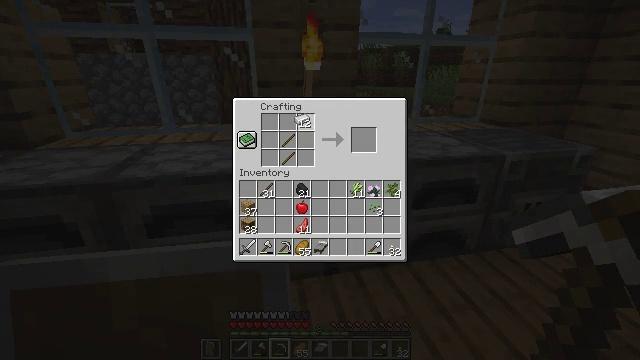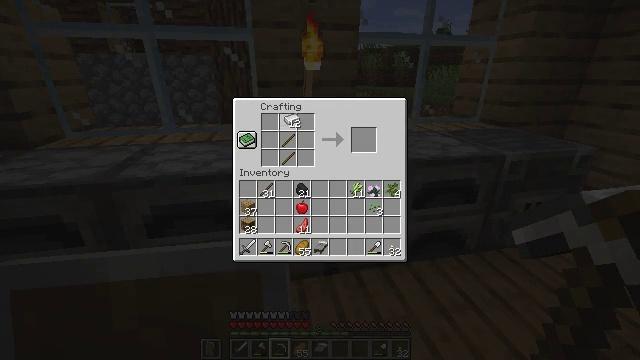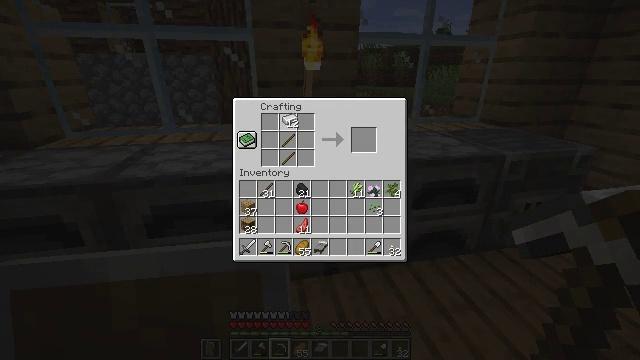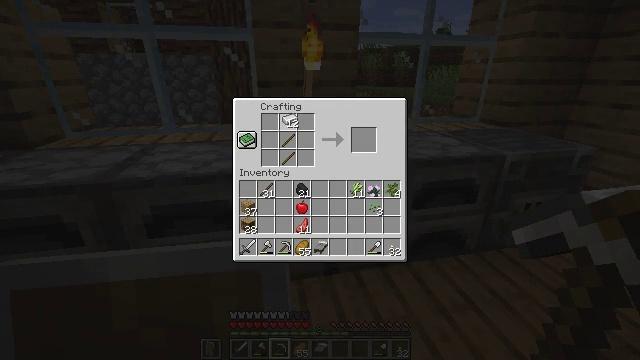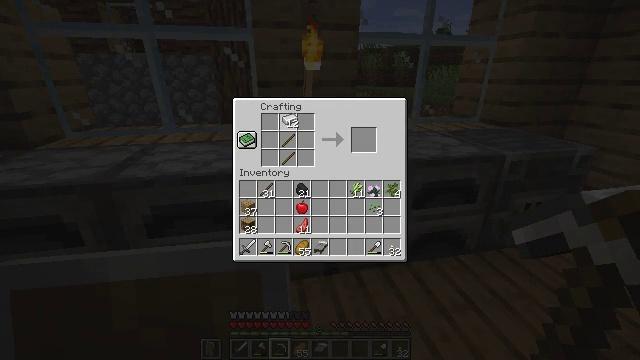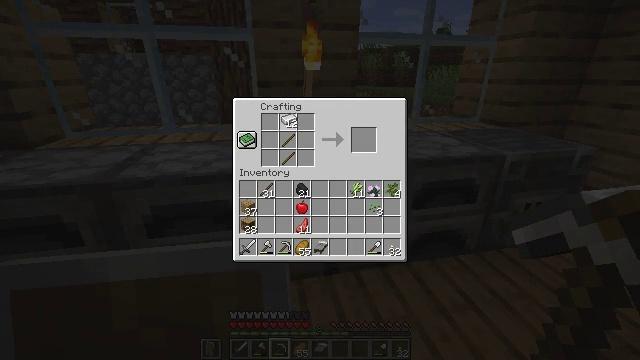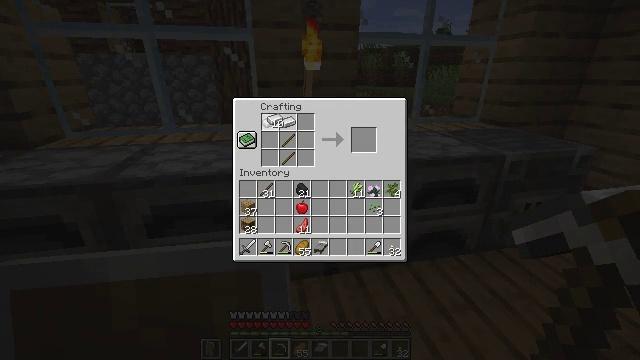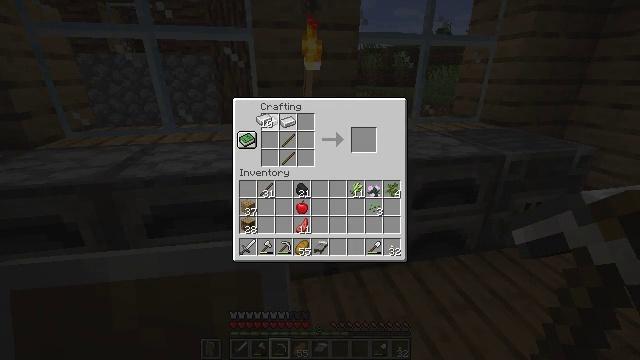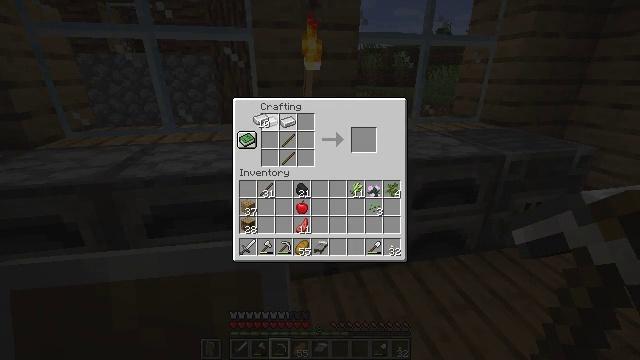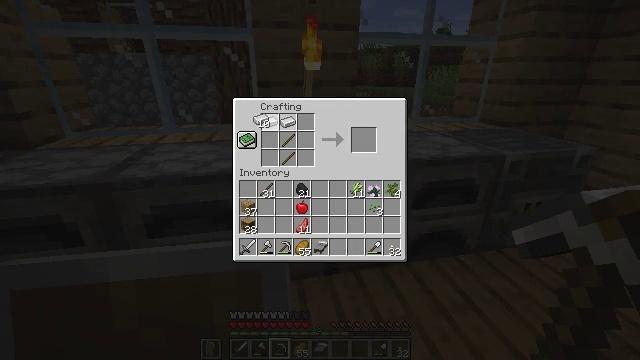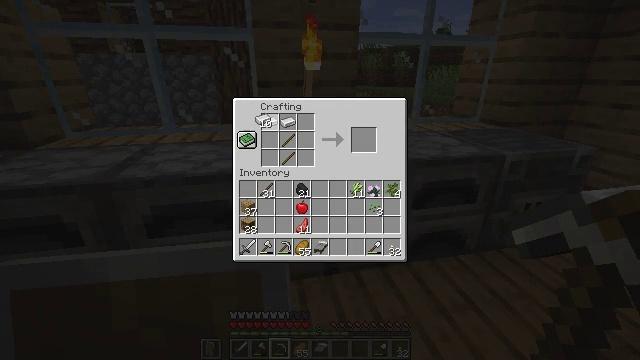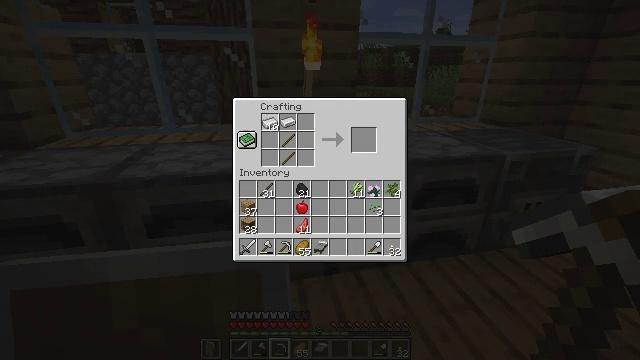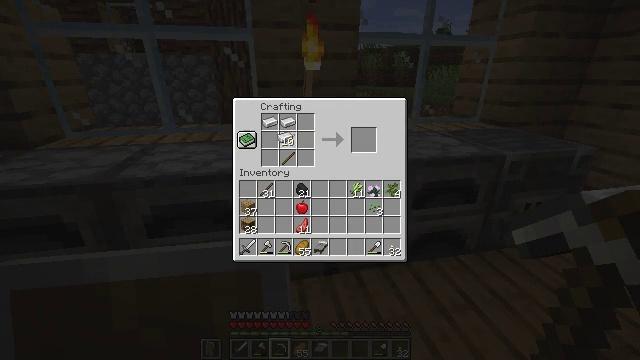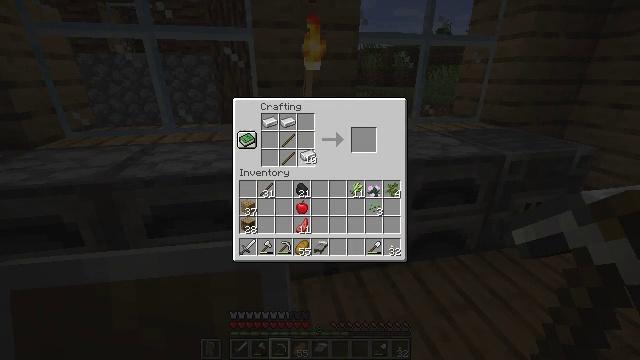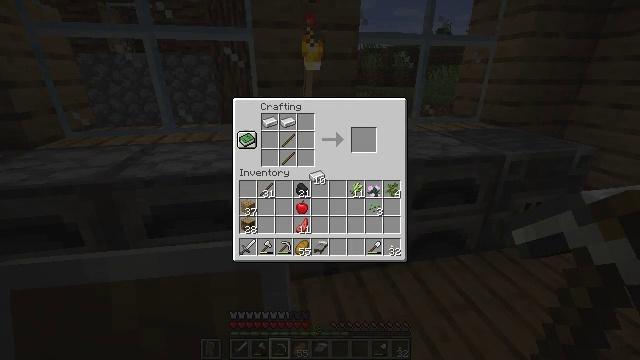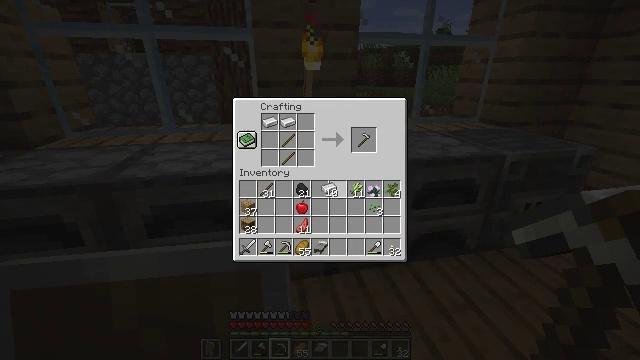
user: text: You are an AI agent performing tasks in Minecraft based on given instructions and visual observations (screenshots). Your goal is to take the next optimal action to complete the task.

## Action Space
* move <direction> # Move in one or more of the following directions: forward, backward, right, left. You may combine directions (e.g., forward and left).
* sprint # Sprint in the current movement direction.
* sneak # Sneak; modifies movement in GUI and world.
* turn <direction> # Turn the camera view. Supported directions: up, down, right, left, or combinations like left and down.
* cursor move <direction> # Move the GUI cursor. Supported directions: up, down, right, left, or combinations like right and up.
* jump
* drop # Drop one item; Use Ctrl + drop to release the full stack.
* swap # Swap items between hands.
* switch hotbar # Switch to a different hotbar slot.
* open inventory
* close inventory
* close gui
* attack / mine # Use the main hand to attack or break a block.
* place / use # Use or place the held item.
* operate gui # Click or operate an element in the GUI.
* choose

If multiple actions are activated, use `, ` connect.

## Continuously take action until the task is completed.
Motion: motion action
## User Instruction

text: Craft an iron hoe using a crafting table.
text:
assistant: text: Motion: cursor move left
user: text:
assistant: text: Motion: no_op
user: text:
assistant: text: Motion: no_op
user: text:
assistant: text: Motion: choose
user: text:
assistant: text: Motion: choose
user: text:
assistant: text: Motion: cursor move left, choose
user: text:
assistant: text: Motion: cursor move left, choose
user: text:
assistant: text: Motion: choose
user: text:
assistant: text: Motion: choose
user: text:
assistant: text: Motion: no_op
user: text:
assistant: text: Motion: cursor move right
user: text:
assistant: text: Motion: cursor move right and down
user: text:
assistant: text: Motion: cursor move right and down
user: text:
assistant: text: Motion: cursor move right and down
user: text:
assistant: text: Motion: cursor move right and down
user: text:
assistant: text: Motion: no_op
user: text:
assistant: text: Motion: operate gui
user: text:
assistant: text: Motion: operate gui
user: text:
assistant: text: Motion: operate gui
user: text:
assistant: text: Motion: no_op
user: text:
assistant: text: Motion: no_op
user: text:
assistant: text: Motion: cursor move right and up
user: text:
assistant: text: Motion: cursor move right and up
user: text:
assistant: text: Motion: cursor move up
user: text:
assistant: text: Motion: cursor move up
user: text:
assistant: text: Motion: sneak
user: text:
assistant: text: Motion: sneak
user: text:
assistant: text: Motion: sneak, operate gui
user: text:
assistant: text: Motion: sneak, operate gui
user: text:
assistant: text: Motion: sneak